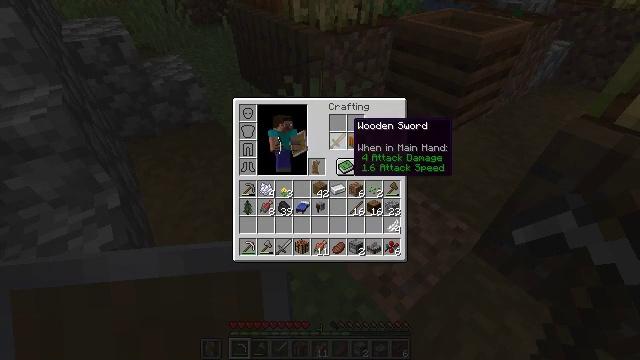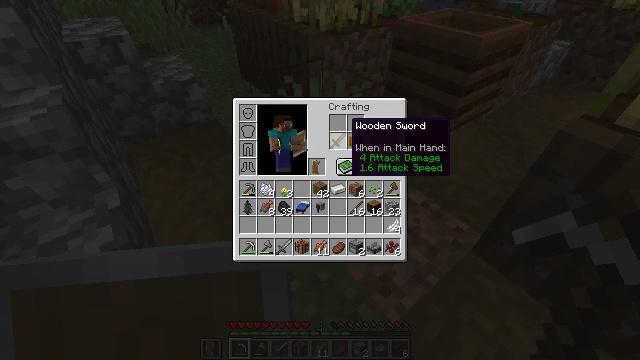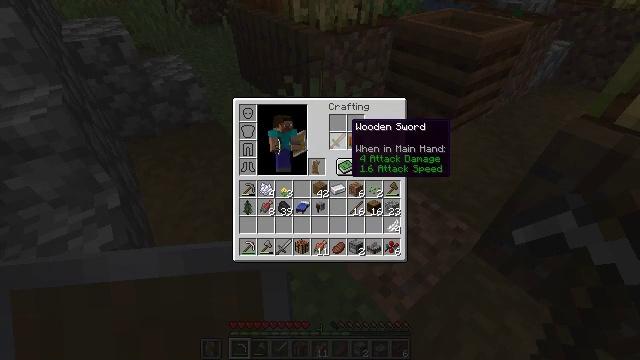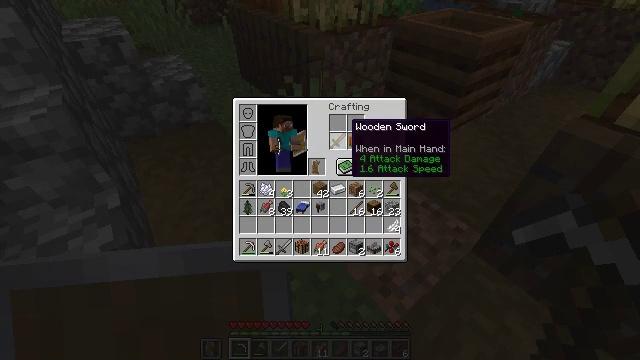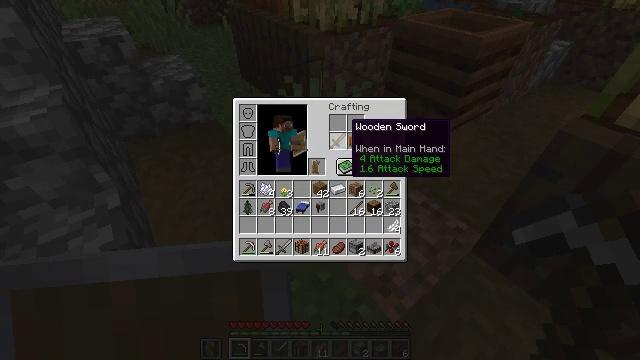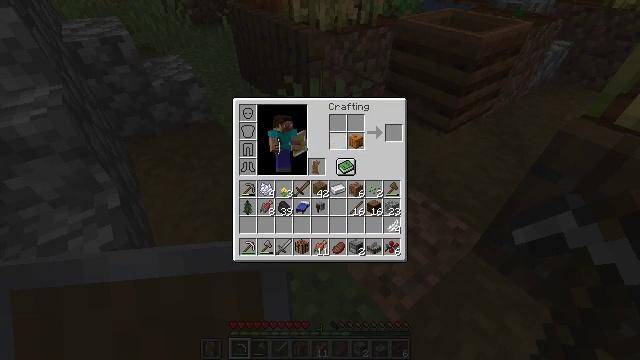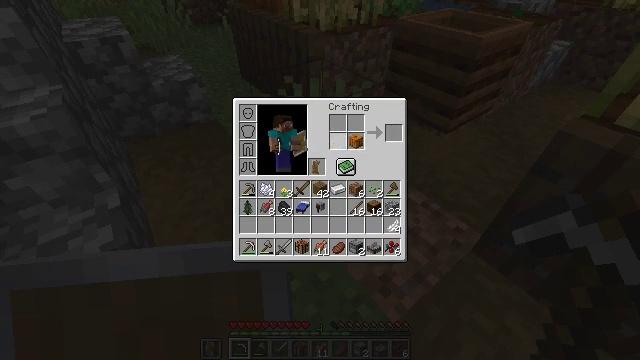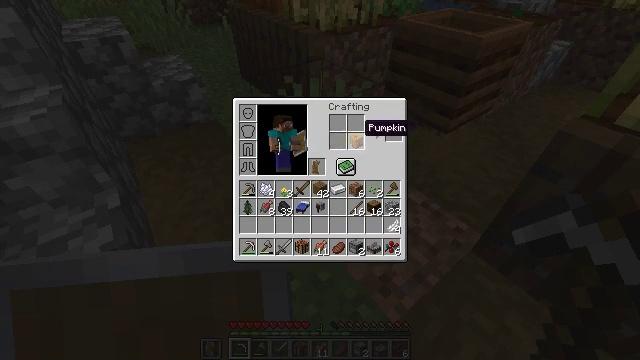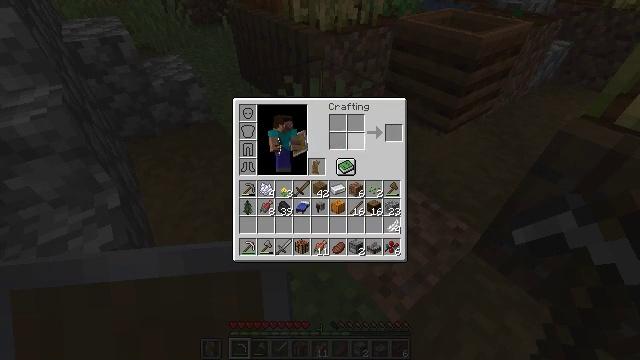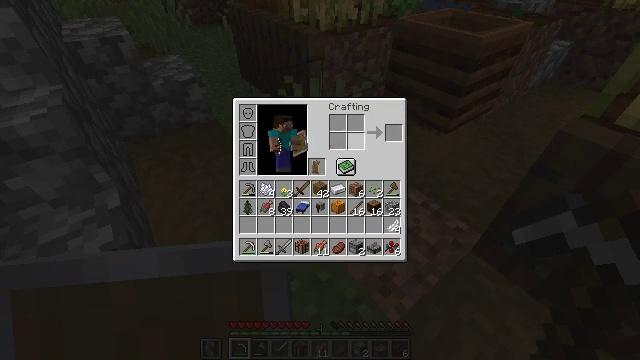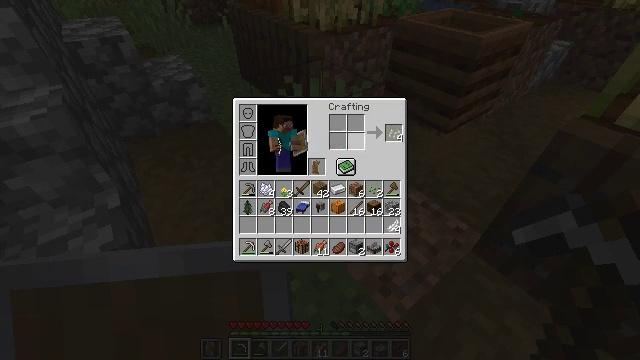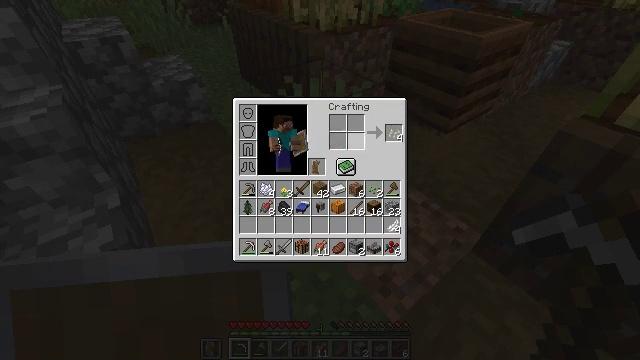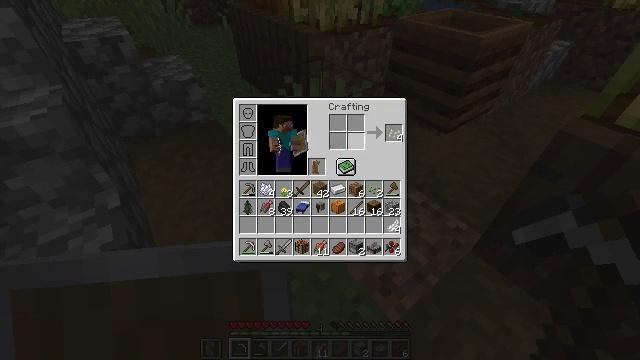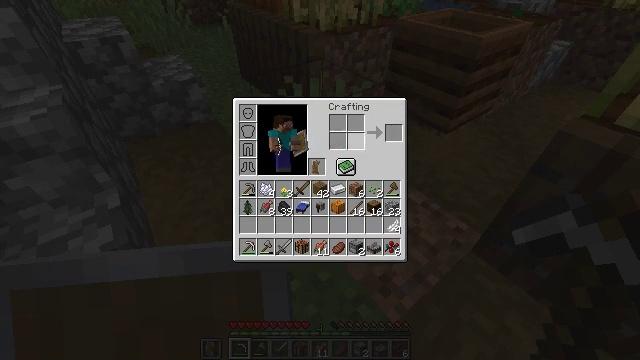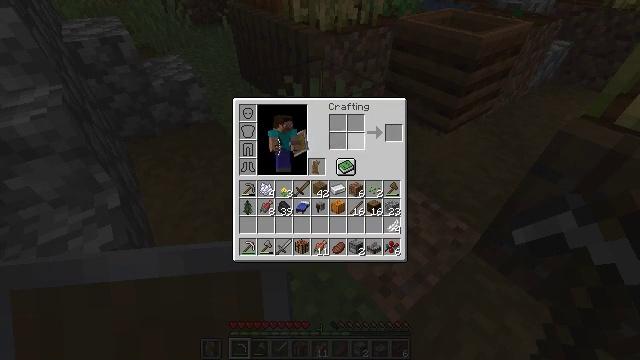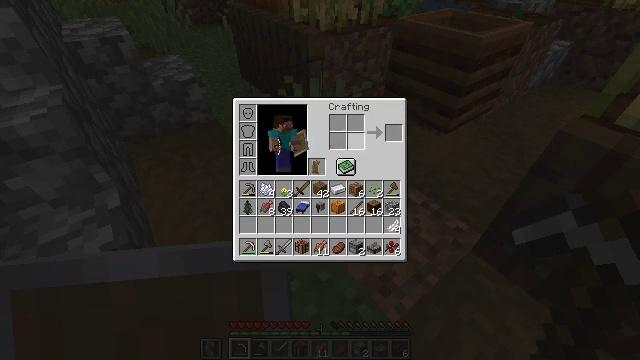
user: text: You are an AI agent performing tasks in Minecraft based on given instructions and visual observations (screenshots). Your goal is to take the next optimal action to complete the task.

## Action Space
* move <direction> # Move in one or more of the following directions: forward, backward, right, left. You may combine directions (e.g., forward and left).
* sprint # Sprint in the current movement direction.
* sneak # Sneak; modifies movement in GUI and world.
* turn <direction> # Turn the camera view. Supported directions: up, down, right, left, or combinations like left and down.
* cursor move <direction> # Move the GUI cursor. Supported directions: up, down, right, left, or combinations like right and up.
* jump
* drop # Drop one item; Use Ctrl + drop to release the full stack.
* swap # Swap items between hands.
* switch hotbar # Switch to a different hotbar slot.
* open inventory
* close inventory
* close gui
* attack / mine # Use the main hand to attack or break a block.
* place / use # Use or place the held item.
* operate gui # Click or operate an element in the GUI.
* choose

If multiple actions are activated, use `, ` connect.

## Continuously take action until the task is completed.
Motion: motion action
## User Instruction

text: Mine the pumpkin from the ground.
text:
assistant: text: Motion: no_op
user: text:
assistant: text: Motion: no_op
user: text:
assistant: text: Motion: no_op
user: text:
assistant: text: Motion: no_op
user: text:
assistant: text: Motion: sneak, operate gui
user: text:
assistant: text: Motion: sneak, operate gui
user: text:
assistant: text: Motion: sneak, cursor move right
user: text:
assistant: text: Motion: sneak, operate gui
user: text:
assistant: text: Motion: sneak, operate gui
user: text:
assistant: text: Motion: sneak, operate gui
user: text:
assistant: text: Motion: sneak
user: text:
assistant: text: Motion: sneak
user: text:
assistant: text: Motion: sneak
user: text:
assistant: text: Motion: sneak
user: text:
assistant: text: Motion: no_op
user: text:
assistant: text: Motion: close inventory
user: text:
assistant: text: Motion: close inventory
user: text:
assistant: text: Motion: turn up, close inventory
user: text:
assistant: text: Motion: turn up
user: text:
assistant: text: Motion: turn right and up
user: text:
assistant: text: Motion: move forward, turn up
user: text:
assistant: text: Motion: move forward, turn left and up
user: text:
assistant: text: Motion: move forward
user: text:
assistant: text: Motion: move forward
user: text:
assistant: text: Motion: move forward
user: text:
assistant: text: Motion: move forward, jump
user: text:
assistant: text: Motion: move forward, jump
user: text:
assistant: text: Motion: move forward, jump
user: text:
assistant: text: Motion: move forward, jump
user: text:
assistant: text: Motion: move forward, jump